Field crop: maize
Growth stage: 2
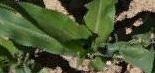
Species: maize